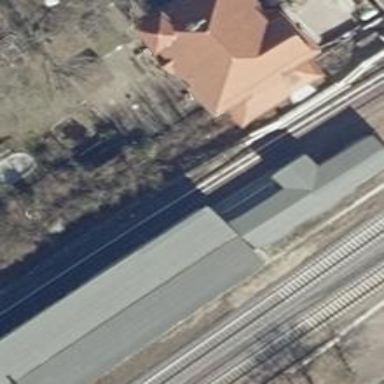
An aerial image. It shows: Railway signal.